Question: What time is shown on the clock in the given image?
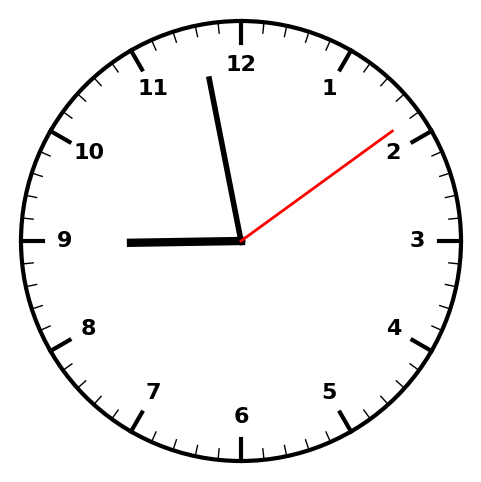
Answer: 08:58:09